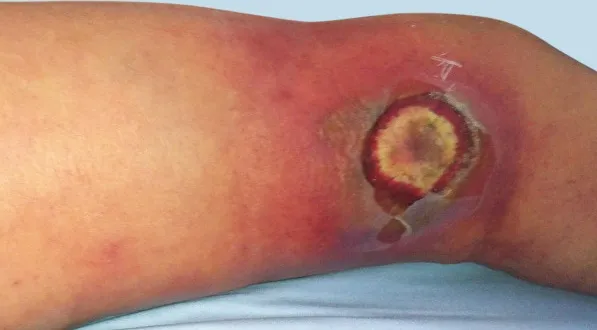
Skin manifestation after bagatelle injury on day 11 after admission.
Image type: medical_photograph (skin_photograph)